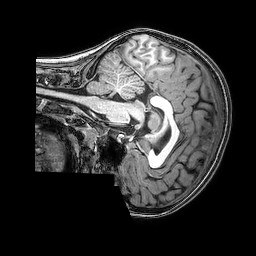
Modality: T1w
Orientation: sagittal
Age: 7
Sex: male
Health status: healthy